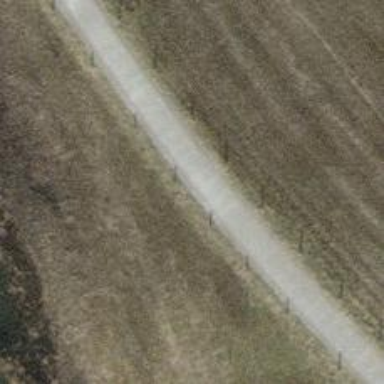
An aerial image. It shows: Compacted track with grade2 level.